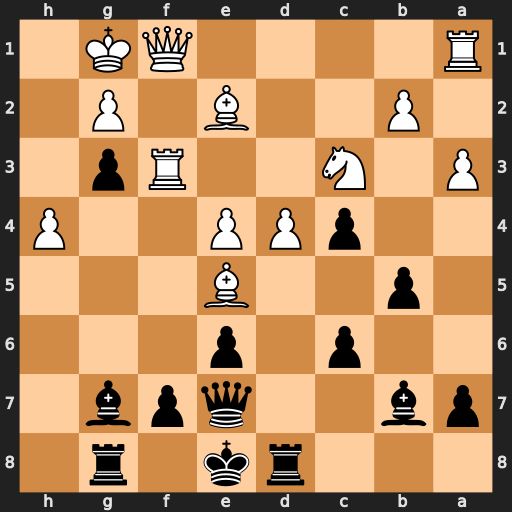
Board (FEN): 3rk1r1/pb2qpb1/2p1p3/1p2B3/2pPP2P/P1N2Rp1/1P2B1P1/R4QK1
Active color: b
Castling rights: -
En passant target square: -
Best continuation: Bxe5 dxe5 Qxh4